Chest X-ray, AP view. Patient: 76 years old, sex M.
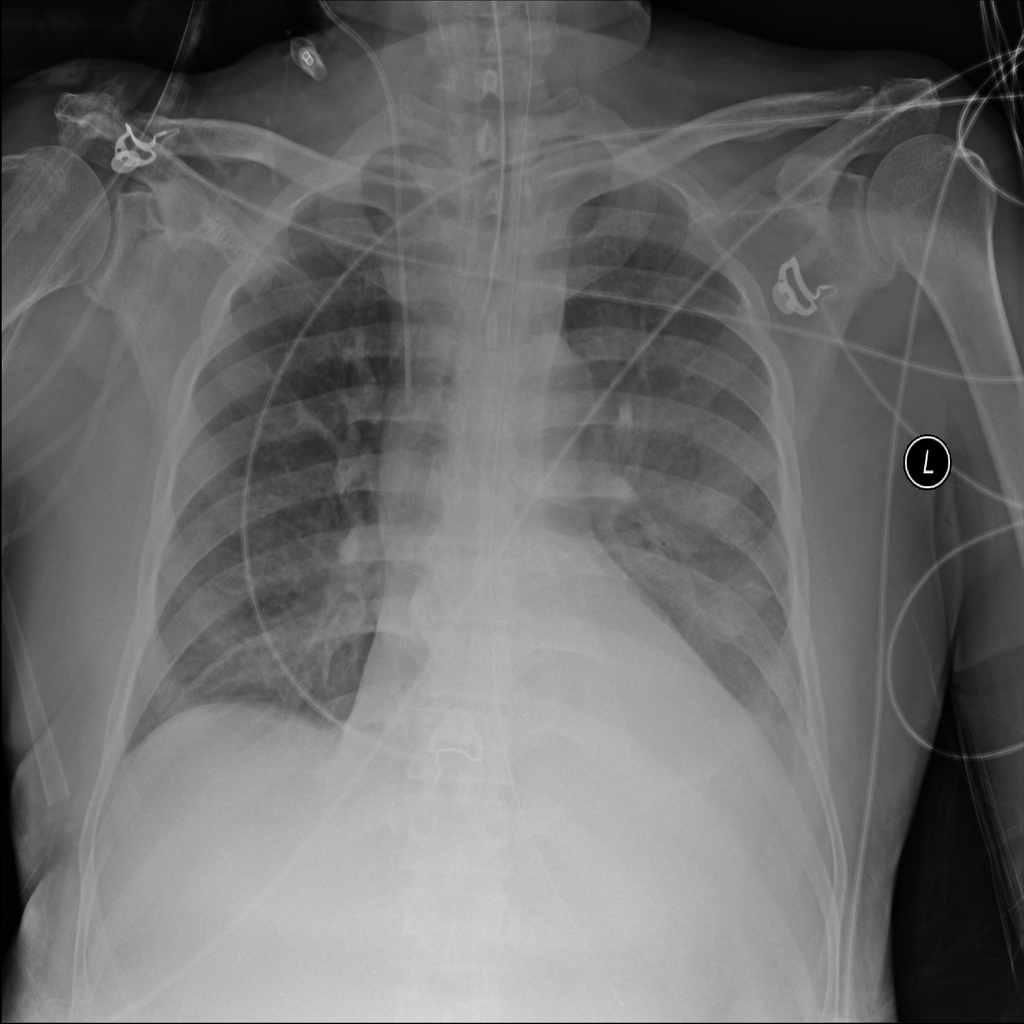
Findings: Infiltration